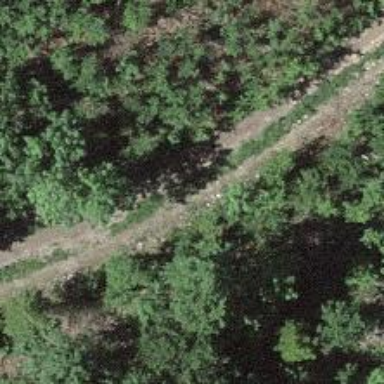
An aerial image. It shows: Unpaved track road.